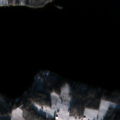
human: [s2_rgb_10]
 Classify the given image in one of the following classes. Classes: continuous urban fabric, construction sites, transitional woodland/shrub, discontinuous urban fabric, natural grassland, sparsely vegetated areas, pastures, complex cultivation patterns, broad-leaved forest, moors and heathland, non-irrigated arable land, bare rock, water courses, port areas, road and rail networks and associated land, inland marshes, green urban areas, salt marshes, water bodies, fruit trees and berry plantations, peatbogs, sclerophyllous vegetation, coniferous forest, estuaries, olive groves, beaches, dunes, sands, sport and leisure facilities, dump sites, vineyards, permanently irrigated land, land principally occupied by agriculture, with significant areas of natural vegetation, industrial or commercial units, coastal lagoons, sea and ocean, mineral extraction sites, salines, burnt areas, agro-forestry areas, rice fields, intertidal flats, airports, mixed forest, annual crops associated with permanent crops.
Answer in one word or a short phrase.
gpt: land principally occupied by agriculture, with significant areas of natural vegetation, coniferous forest, mixed forest, water bodies